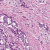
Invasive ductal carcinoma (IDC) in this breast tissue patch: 1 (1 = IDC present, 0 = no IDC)